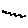
Label: zigzag